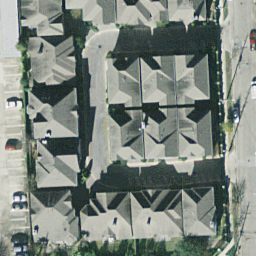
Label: denseresidential